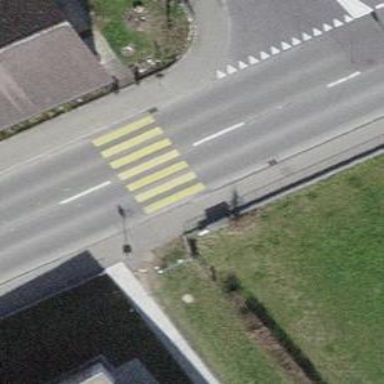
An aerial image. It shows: Footway with asphalt surface and zebra crossing.